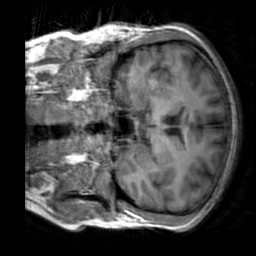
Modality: T1w
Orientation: coronal
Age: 30
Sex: male
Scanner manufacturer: siemens
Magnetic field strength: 3 T
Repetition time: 2.3 s
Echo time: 0.00303 s